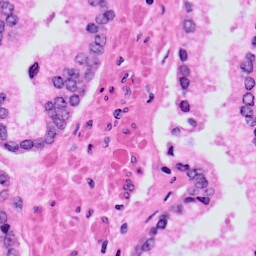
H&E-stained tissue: Prostate